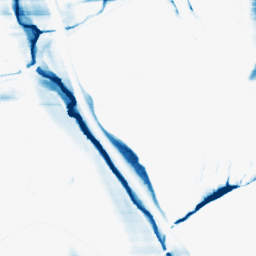
Category: morphological
Decomposition family: morphological_rect
Decomposition parameters: operation: closing
width: 50
height: 3
Upsampling method: bilinear
Upsampling parameters: scale: 4
Upsampling scale: 4